Question: The problem is i don't know how to apply a css rule for 'Search example.com' text, more accurately i don't know what to do because the text is not closed between tags.
This code is generated by javascript (<URL>
This is the code:
'''
<div id="goog-wm">
<div class="content">
<h3 class="other-things"><b>Other things to try:</b></h3>
<ul>
<li class="search-goog"><script type="text/javascript"> a code here... </script> Search <b>example.com</b>:
<form method="get" onsubmit="return ss(this)">
<input type="text" value="blablabla" id="goog-wm-qt" name="q" size="40">
<input type="submit" id="goog-wm-sb" value="Google Search">
</form>
</li>
</ul>
</div>
</div>
'''

What i want to do is to apply a 20px margin between the search box and the text...
How can i do this? Thank you in advance.
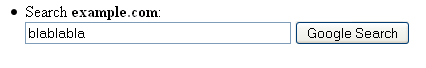
Answer: Could you apply a '20px' top margin to the form?
'''
.search-goog form { margin-top: 20px; }
'''